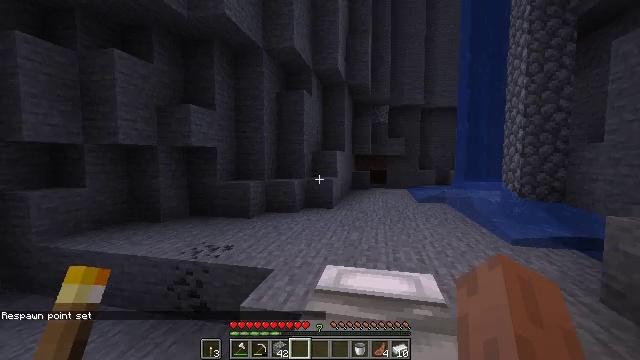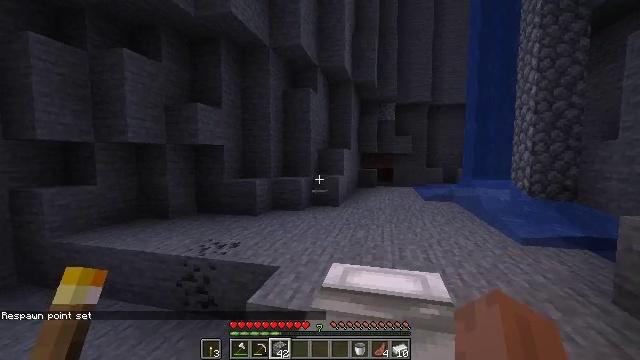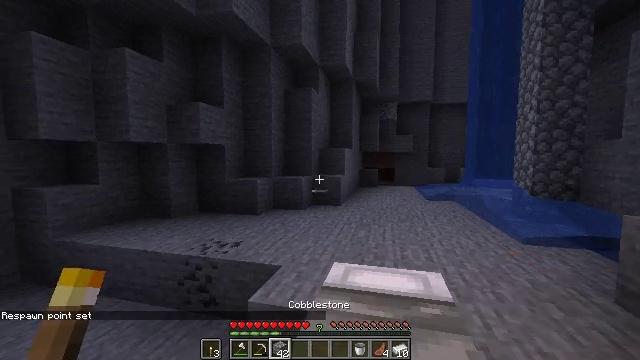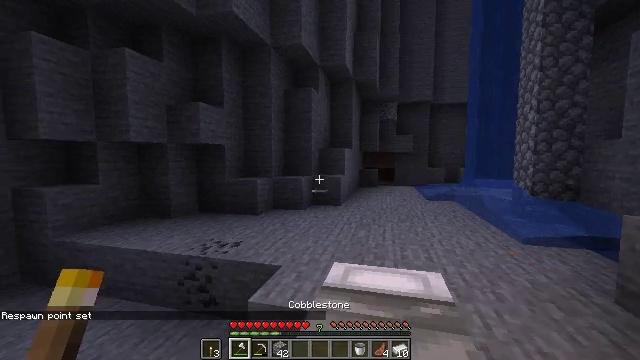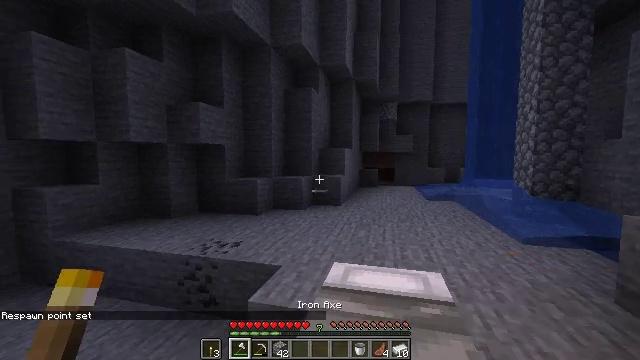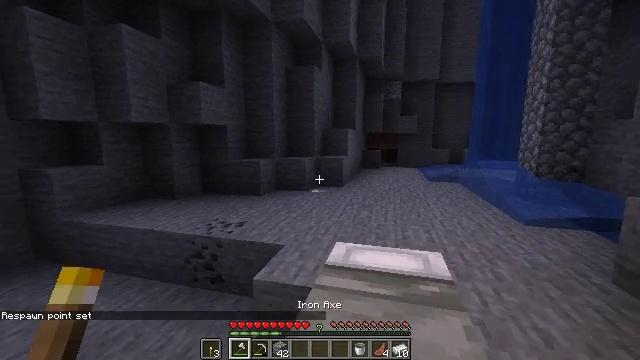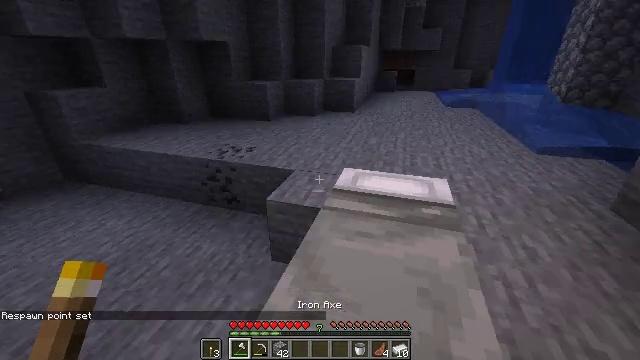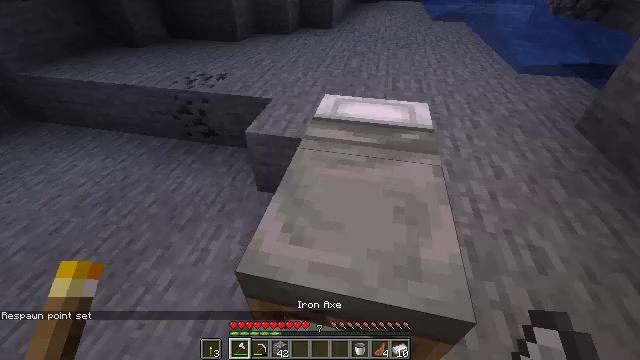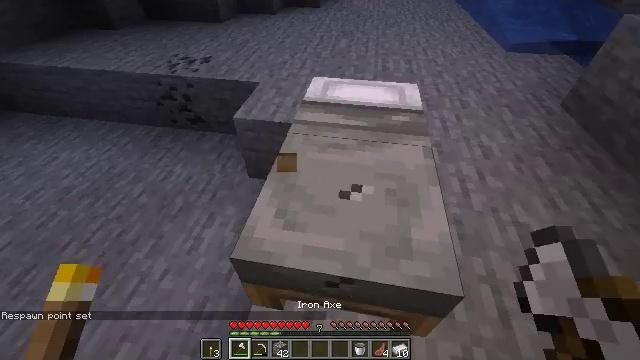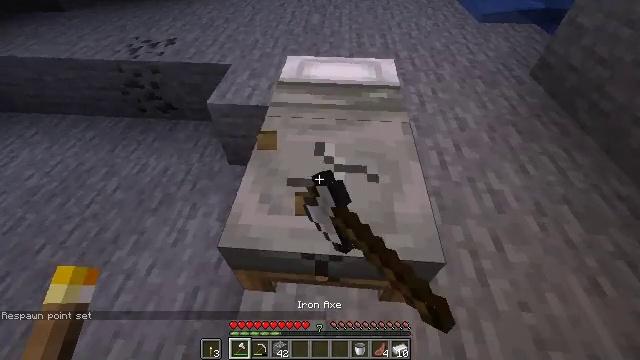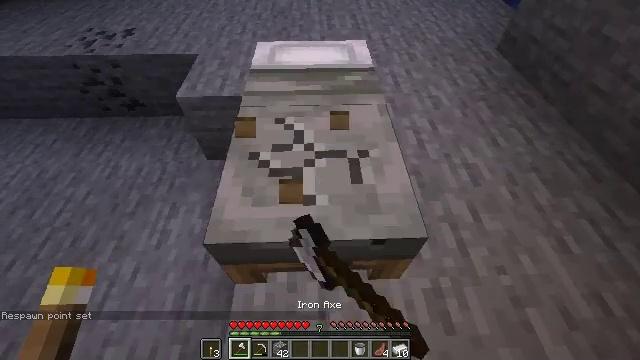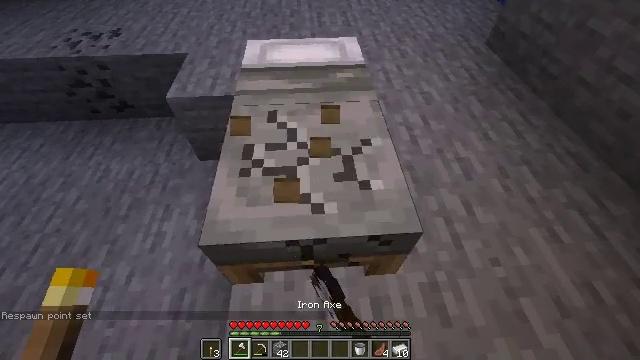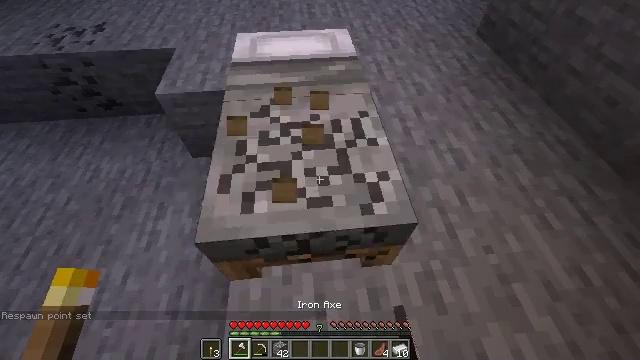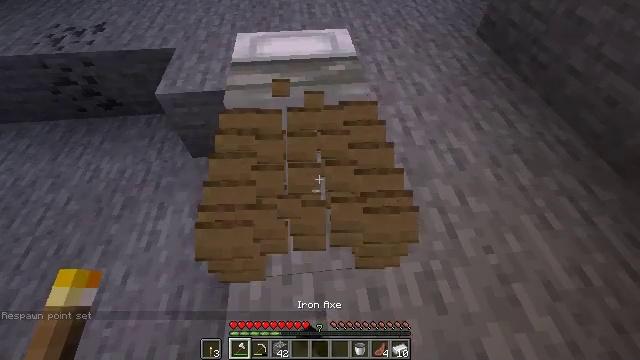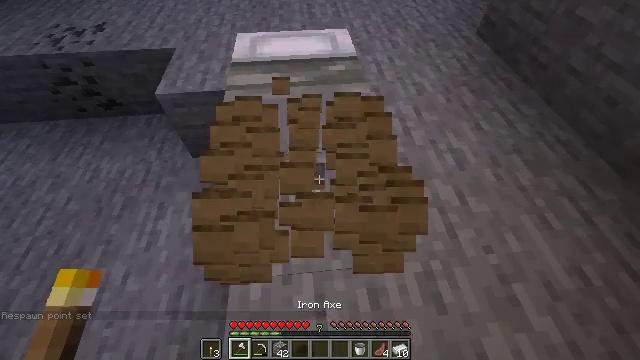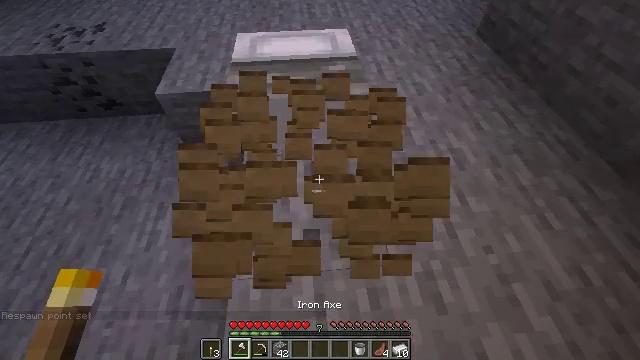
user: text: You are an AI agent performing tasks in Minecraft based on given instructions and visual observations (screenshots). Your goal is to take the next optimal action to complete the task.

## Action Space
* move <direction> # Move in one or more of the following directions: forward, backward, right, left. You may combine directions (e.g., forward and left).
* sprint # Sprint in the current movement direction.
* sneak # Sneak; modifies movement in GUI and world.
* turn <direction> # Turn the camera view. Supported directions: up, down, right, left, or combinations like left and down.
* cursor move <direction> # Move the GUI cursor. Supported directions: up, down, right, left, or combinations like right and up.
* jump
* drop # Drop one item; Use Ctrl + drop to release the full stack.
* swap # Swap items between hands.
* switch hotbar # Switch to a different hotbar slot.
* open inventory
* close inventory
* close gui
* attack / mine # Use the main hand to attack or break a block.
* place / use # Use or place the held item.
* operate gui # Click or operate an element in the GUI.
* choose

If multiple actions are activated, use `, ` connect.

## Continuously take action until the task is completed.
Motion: motion action
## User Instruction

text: Mine the light gray bed.
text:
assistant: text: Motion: turn left, switch to hotbar 3
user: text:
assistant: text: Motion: switch to hotbar 3
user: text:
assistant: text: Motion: switch to hotbar 1, 3
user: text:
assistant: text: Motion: switch to hotbar 1
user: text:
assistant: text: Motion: turn down, switch to hotbar 1
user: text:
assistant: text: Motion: turn left and down, switch to hotbar 1
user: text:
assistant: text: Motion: turn right and down
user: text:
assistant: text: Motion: turn right and down, attack / mine
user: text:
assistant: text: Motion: turn right and down, attack / mine
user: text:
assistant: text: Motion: turn right and down, attack / mine
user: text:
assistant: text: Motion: turn right, attack / mine
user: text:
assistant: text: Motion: turn right and down, attack / mine
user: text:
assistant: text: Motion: attack / mine
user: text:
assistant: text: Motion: attack / mine
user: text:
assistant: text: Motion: attack / mine
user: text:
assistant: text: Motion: attack / mine
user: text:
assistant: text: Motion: attack / mine
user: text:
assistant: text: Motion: attack / mine